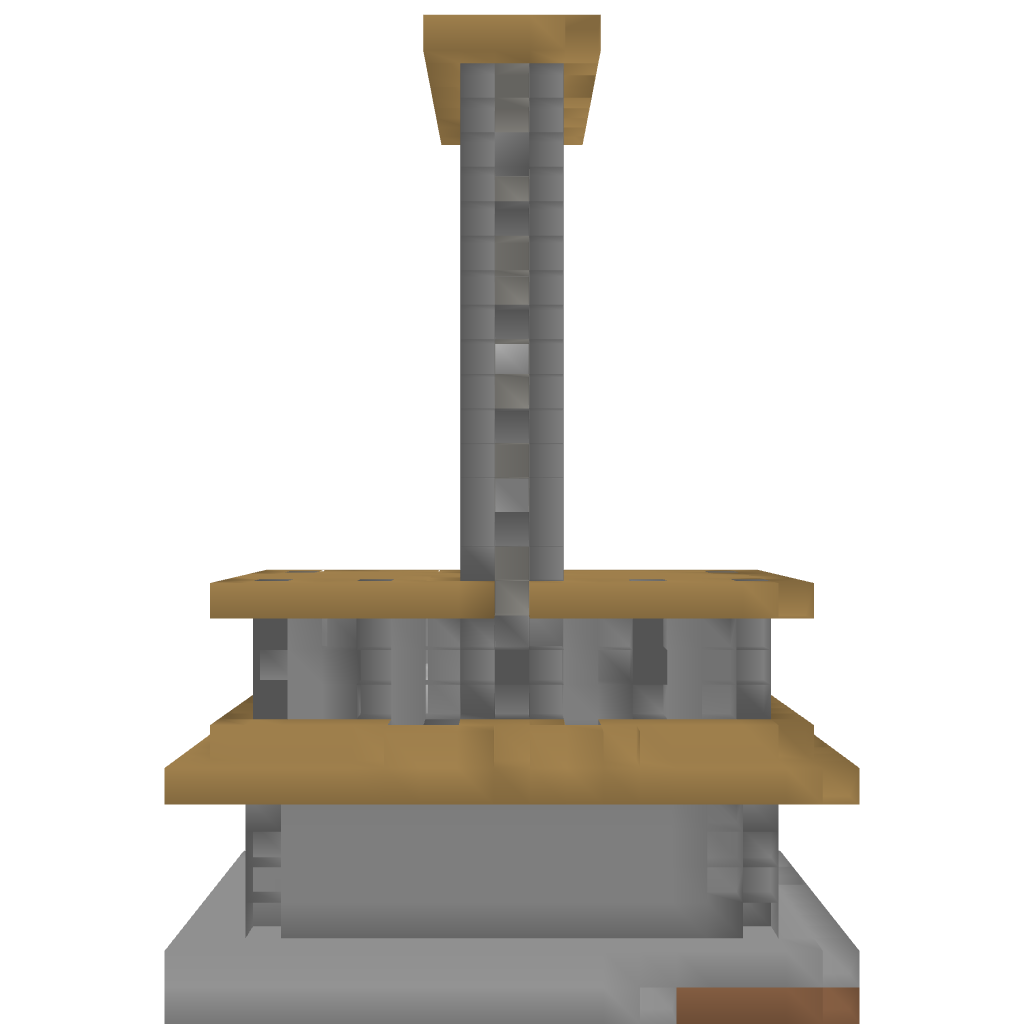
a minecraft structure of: Iron Arrow